Brain MRI, t1w sequence, axial 2D slice.
Patient: age 42, sex F, weight 78 kg, height 1.78 m
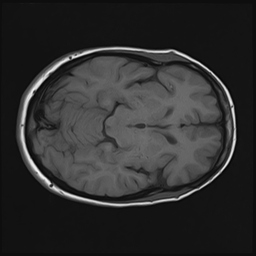